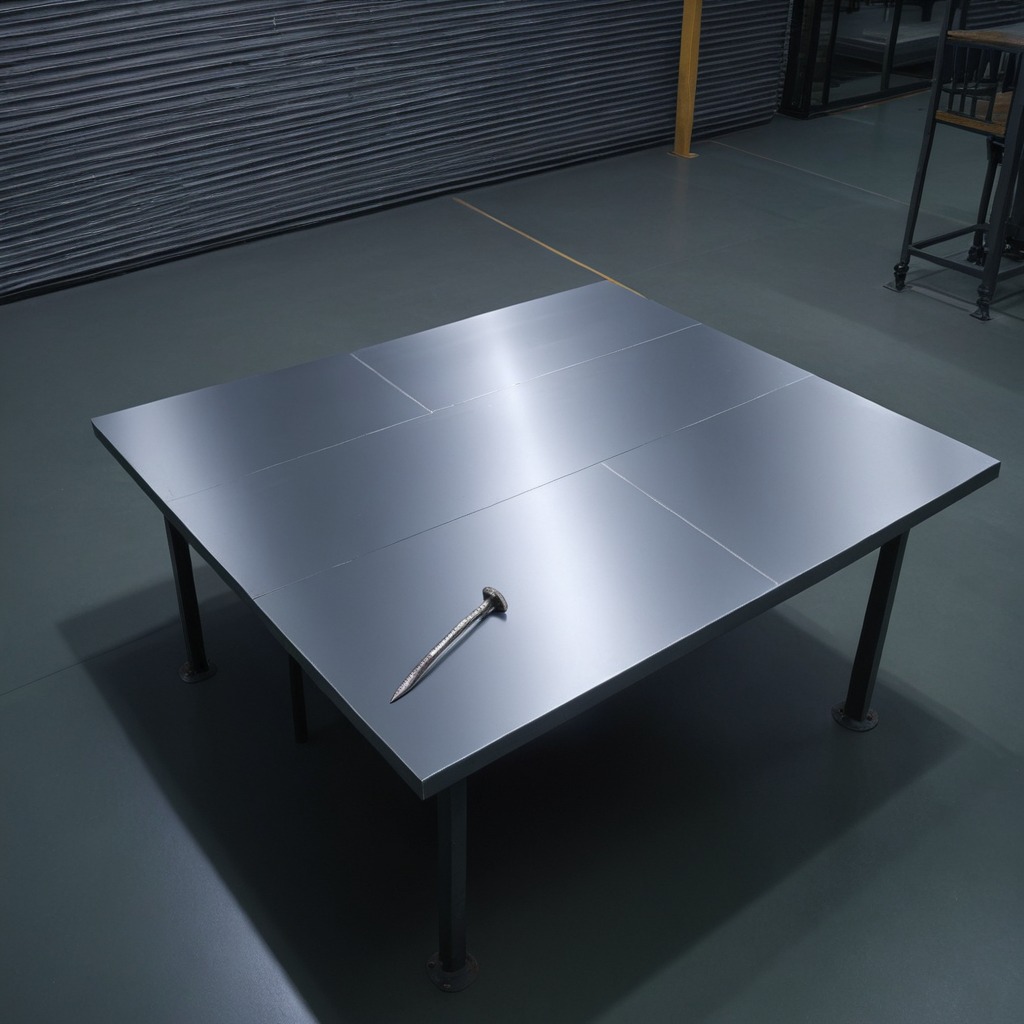
A nail is lying on a clean empty table in a basement in the evening soft directional lighting on the tabletop realistic grain studio-quality clarity centered framing